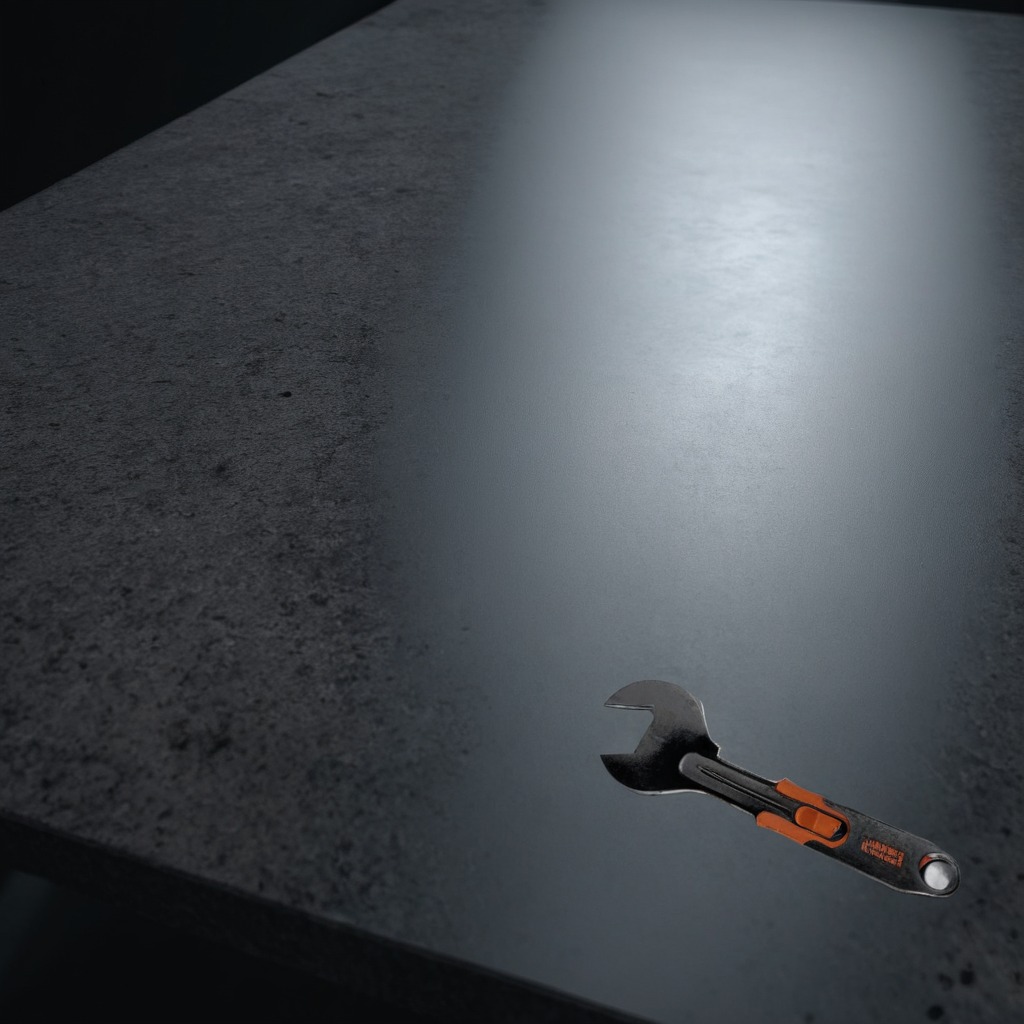
An wrench is lying on a clean granite table inside a workshop at night.